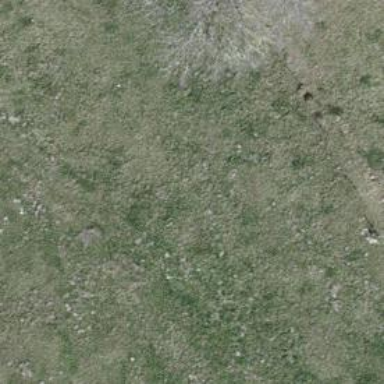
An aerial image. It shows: Grassy track with grade 5 track type.